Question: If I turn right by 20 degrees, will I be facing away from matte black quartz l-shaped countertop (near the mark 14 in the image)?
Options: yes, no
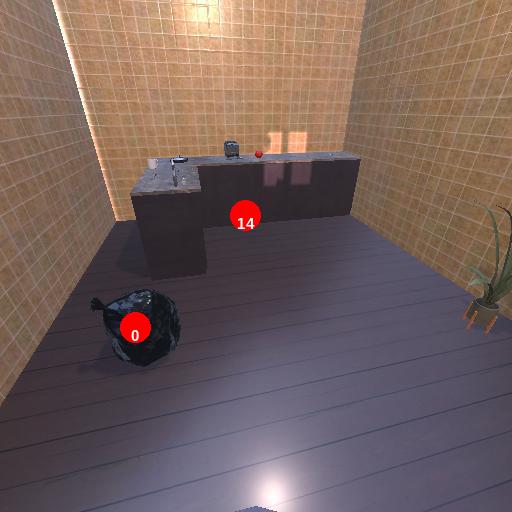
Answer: yes